Question: I am working on <URL> and am seeking how to get rid of that blue outline for drop-down select button and the Search inbox inside the drop down menu. See this image:

I already tried:
'''
.btn-default {
outline: none !important;
box-shadow: none !important;
background-color: transparent !important;
background-image: none !important;
}
input, textarea, select, a { outline: none !important; }
input:focus, textarea:focus, select:focus{ outline: none; }
'''
but they are not doing the trick.
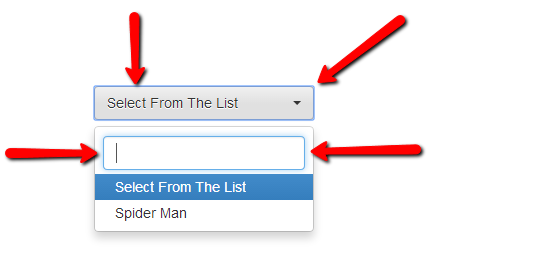
Answer: Bootstrap form input elements do not use the 'outline' property, but rather recreate it using 'box-shadow'. You were on the right track with what you were doing, but the style that causes this is the following:
'''
.form-control:focus {
border-color: #66afe9;
outline: 0;
-webkit-box-shadow: inset 0 1px 1px rgba(0,0,0,.075),0 0 8px rgba(102,175,233,.6);
box-shadow: inset 0 1px 1px rgba(0,0,0,.075),0 0 8px rgba(102,175,233,.6);
}
'''
You will want to override those styles with your own, setting the 'box-shadow' to 'none' and adjusting the 'border-color' to match your default.
As for the select box, you can use the following style, as was originally mentioned by @kamlesh-kushwaha, to override the bootstrap setting:
'''
.bootstrap-select .btn:focus {
outline: none !important;
}
'''